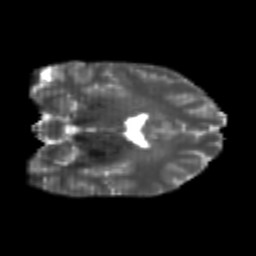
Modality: T2w
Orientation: coronal
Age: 22
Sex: male
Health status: healthy
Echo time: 0.074 s